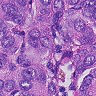
Metastatic tissue present: yes